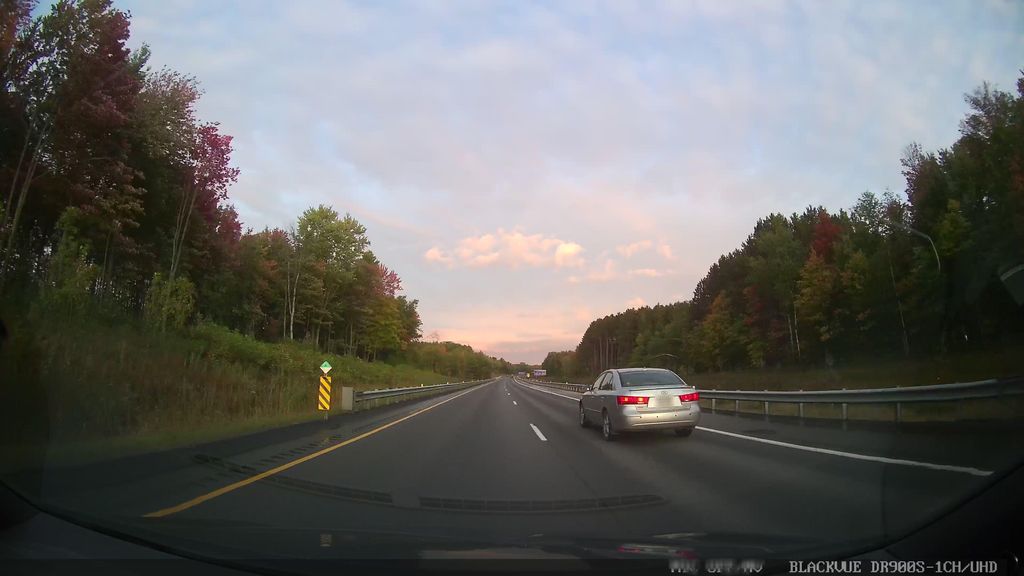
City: ottawa-gatineau